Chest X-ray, PA view. Patient: 26 years old, sex F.
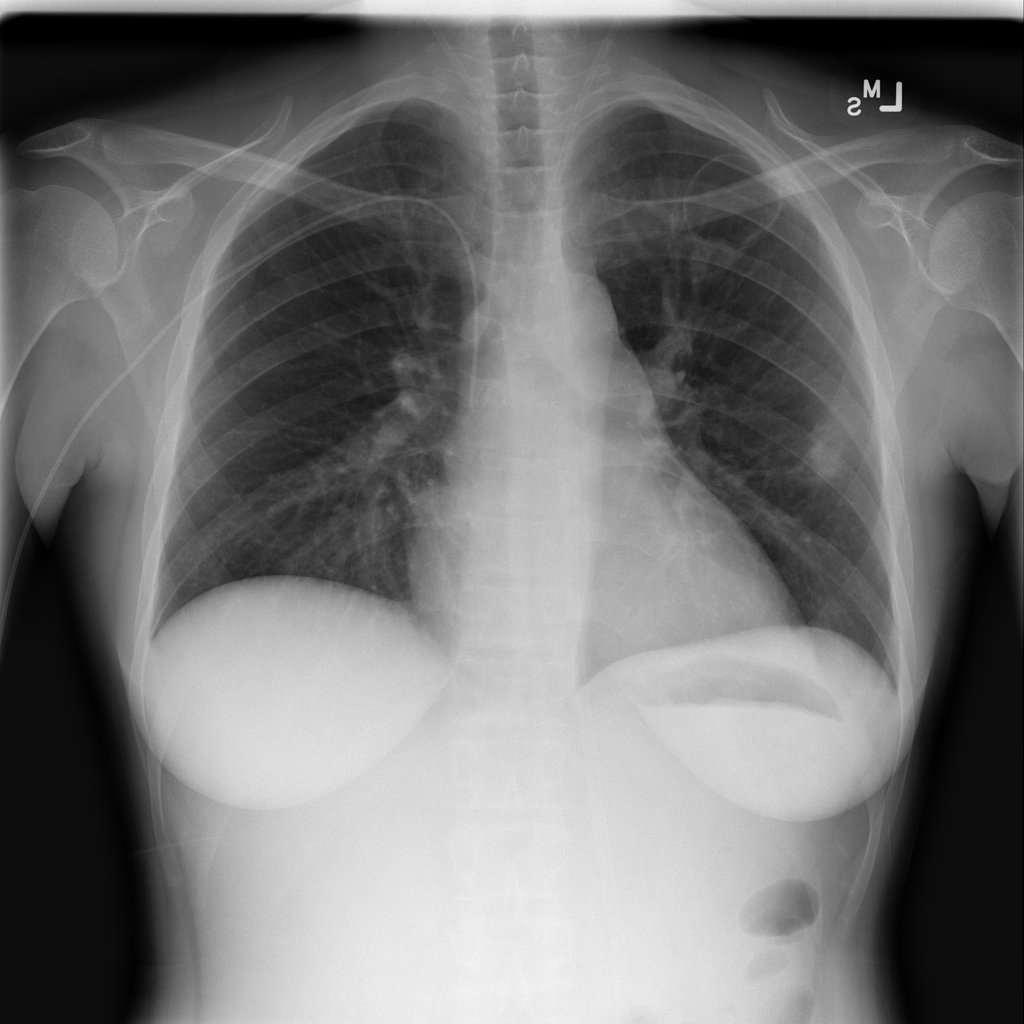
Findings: Consolidation, Pneumonia